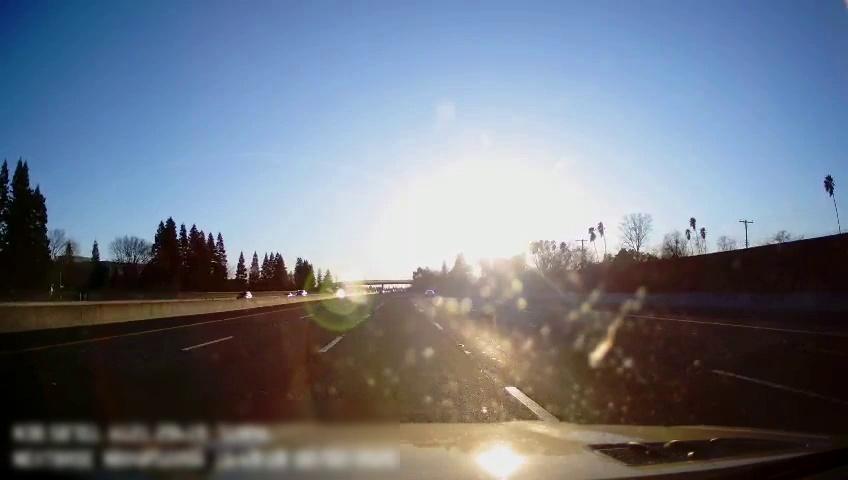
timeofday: Day
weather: Sunny
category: Drivable Space
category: Vehicles | Car
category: Vehicles | SUV
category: Vehicles | Car
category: Vehicles | SUV
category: Lanes | Alternate Lane
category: Lanes | Alternate Lane
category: Lanes | Current Lane
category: Lanes | Current Lane
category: Lanes | Alternate Lane
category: Lanes | Alternate Lane
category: Lanes | Alternate Lane